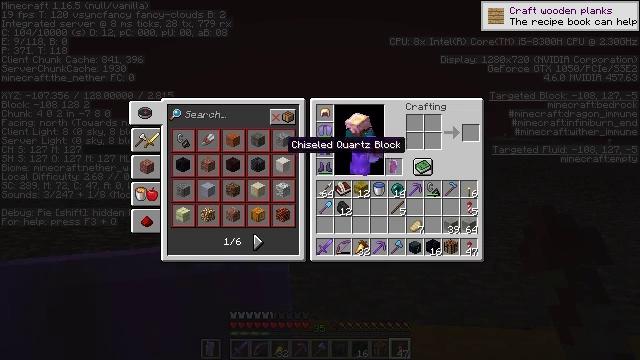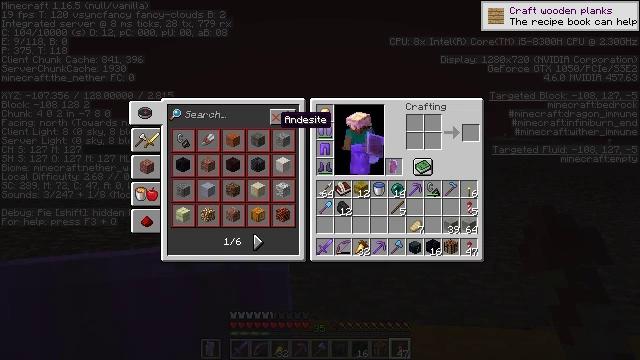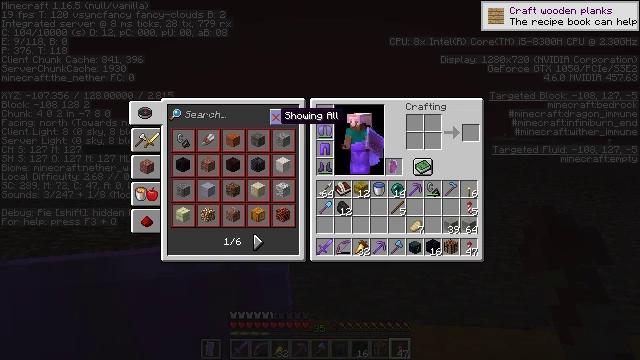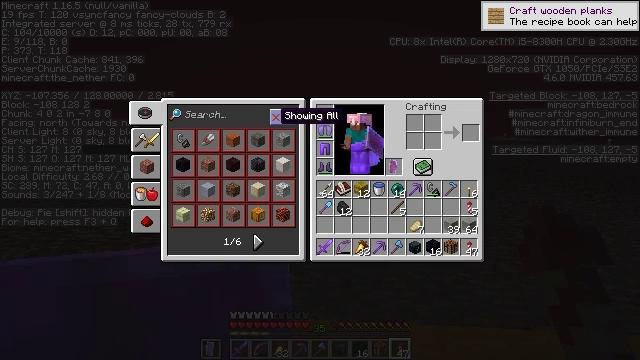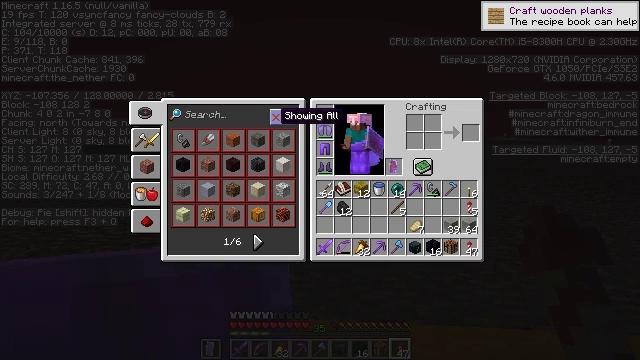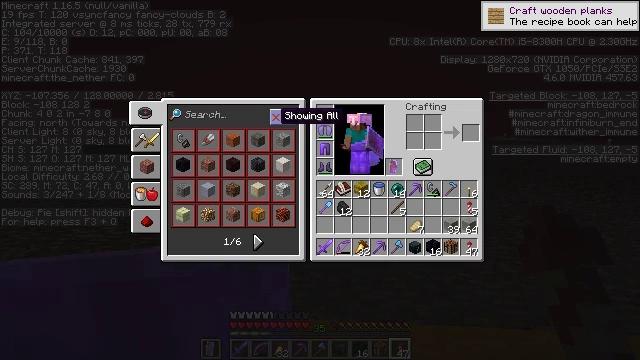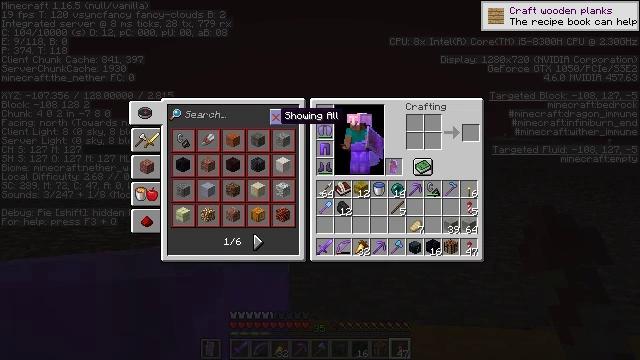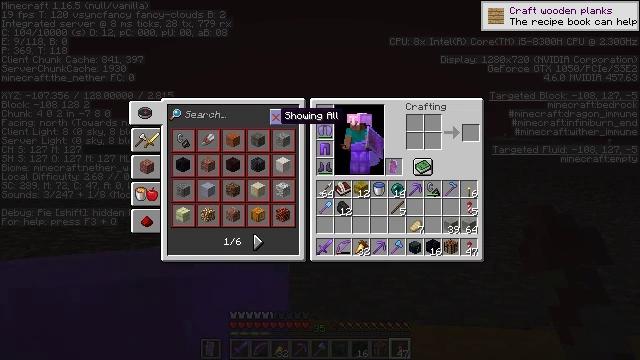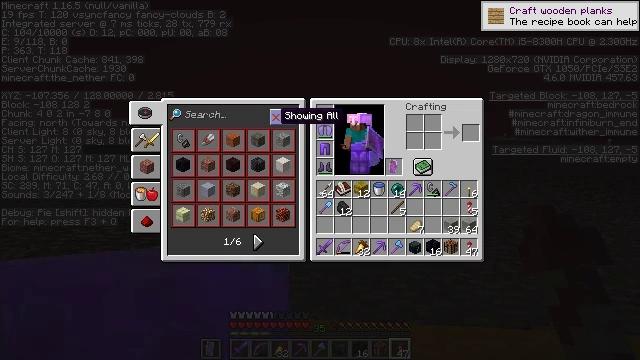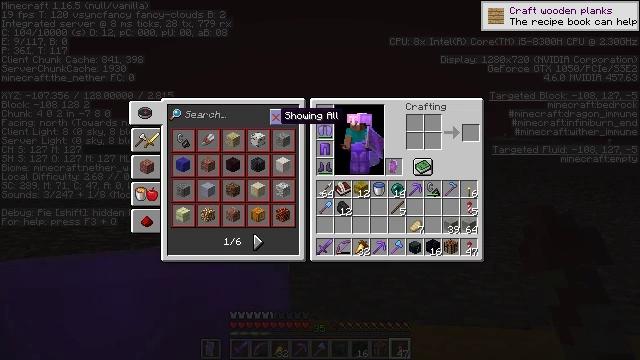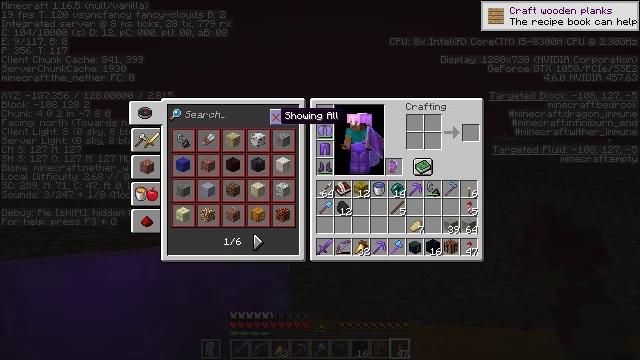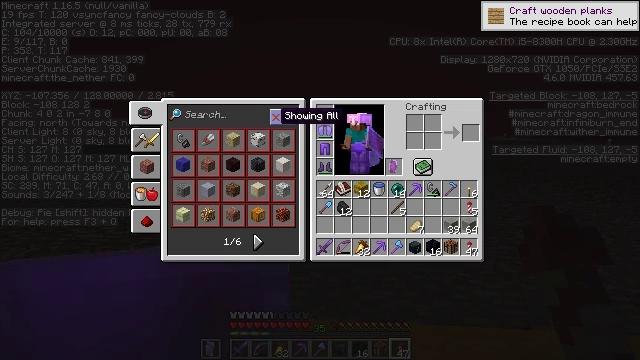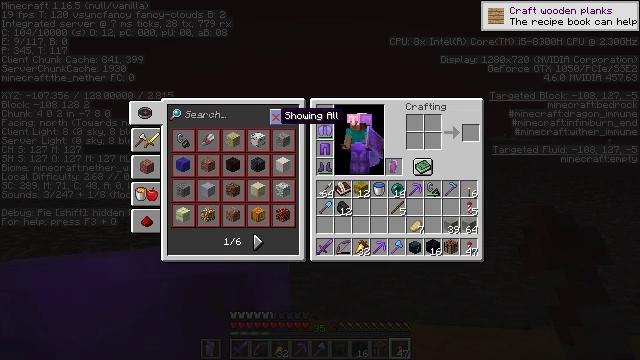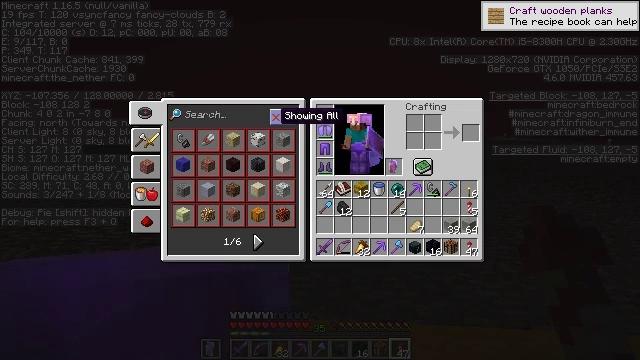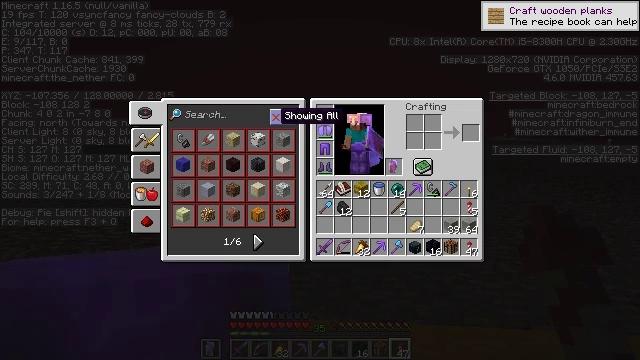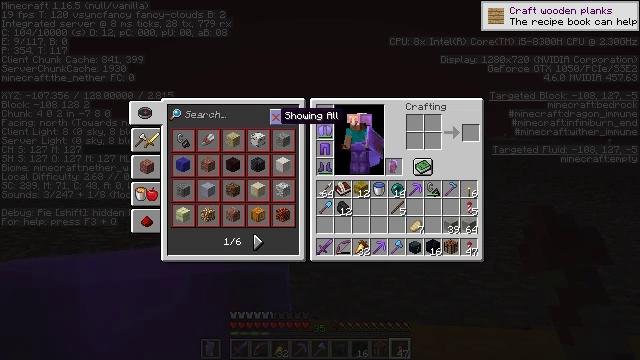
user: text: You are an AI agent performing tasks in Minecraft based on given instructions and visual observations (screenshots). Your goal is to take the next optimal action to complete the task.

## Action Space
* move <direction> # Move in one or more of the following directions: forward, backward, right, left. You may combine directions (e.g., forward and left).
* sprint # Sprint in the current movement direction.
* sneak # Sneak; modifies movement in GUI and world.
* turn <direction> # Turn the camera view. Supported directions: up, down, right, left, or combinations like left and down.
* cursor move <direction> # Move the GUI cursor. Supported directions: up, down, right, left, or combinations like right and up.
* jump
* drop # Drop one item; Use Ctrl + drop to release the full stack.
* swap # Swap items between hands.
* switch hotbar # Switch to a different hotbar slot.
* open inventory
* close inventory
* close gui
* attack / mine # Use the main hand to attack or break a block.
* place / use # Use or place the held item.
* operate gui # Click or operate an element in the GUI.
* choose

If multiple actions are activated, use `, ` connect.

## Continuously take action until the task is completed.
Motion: motion action
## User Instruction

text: Open the crafting table and craft a light gray carpet.
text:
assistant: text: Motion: cursor move up, operate gui
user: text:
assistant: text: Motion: operate gui
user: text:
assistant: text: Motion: operate gui
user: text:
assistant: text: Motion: operate gui
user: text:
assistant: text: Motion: operate gui
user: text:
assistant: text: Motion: operate gui
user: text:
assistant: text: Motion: operate gui
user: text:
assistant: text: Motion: operate gui
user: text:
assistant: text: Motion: operate gui
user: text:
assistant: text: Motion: operate gui
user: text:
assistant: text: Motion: operate gui
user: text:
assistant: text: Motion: operate gui
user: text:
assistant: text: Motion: operate gui
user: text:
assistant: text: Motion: operate gui
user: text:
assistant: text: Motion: operate gui
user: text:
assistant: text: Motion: no_op
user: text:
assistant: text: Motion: no_op
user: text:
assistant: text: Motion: no_op
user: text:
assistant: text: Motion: no_op
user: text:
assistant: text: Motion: no_op
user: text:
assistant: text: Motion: no_op
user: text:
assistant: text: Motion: no_op
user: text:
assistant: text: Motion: no_op
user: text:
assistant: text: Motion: no_op
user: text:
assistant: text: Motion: no_op
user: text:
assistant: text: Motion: no_op
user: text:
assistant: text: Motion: no_op
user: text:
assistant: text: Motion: no_op
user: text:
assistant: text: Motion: no_op
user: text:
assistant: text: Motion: no_op